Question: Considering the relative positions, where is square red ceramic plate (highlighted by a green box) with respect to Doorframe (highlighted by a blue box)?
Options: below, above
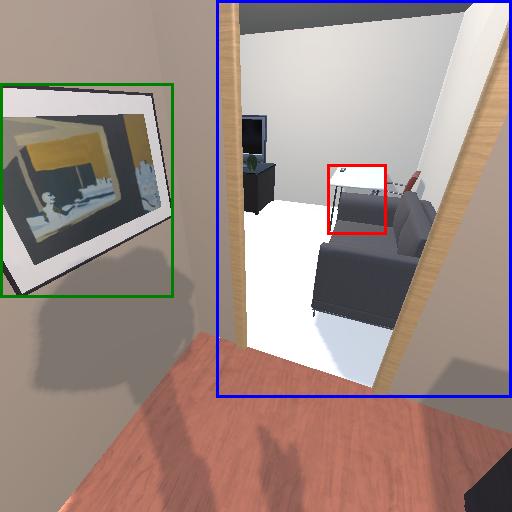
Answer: below